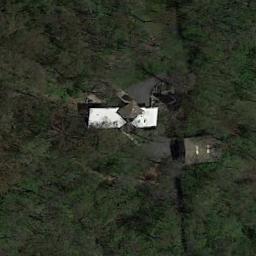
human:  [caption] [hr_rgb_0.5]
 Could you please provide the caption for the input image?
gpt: The sparse residential is on the grass next to some trees .

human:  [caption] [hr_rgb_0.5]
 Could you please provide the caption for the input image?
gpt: A path leads to this house with black roof .

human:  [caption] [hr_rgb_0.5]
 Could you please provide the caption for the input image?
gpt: The sparse residential  is surrounded by trees .

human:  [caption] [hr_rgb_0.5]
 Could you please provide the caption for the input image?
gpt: There are several houses of various sizes and many green trees in a sparse residential area .

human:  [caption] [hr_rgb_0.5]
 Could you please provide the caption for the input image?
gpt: A sparse residential area with many green trees and a white building .